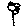
Label: flower